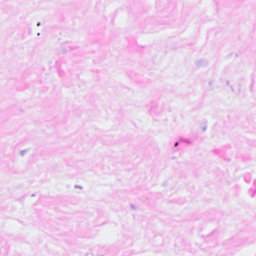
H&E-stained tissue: Breast